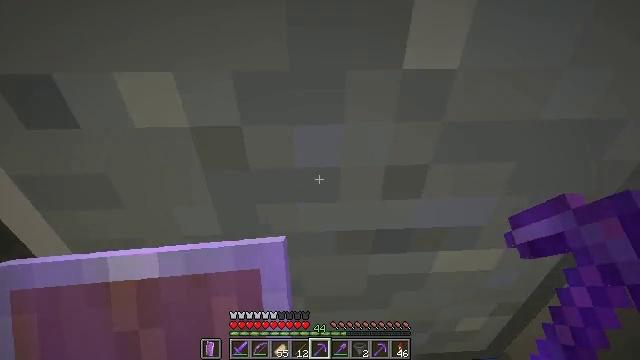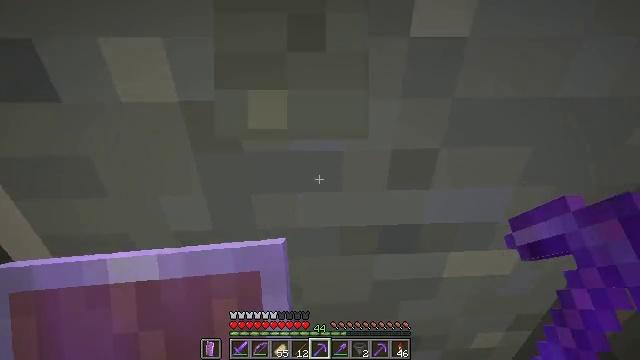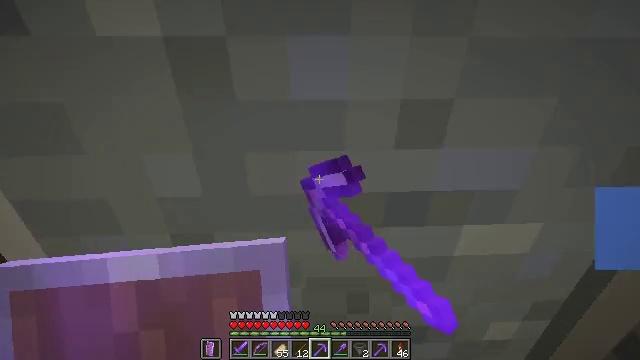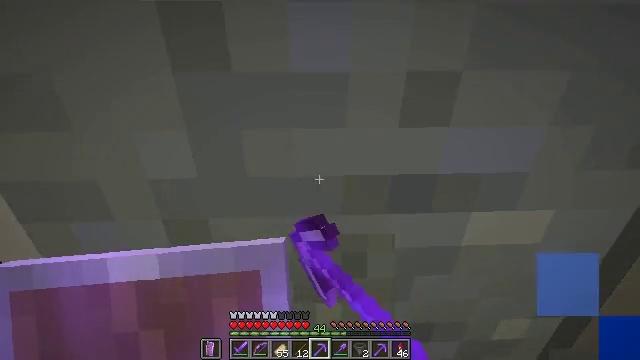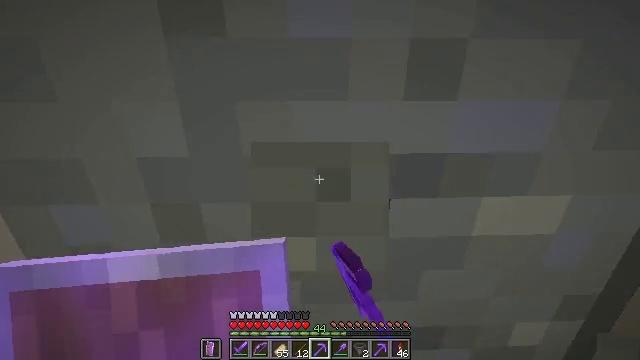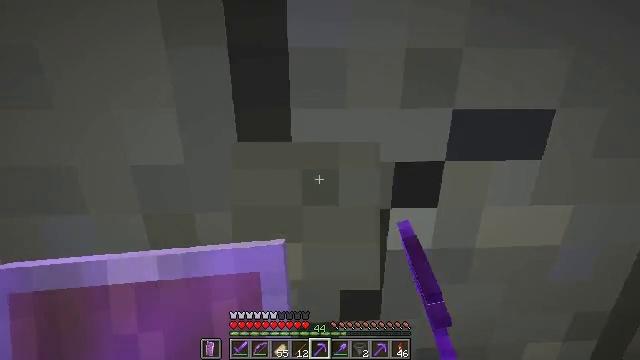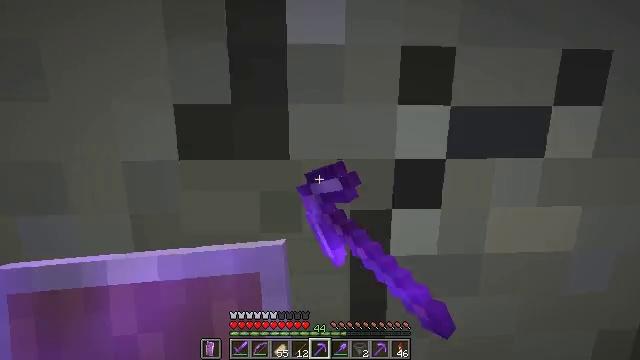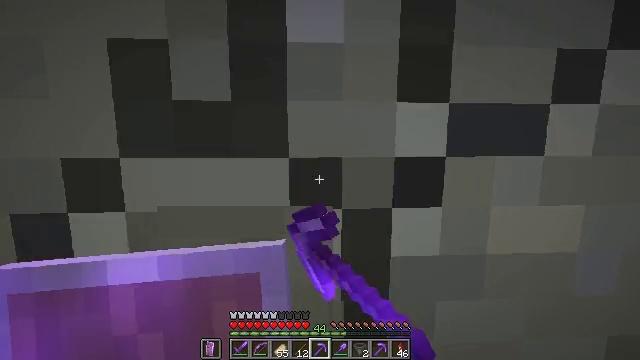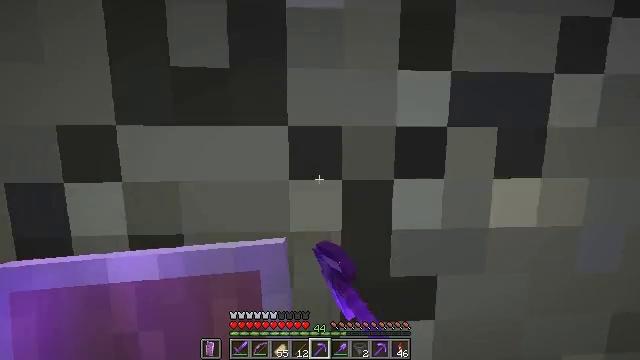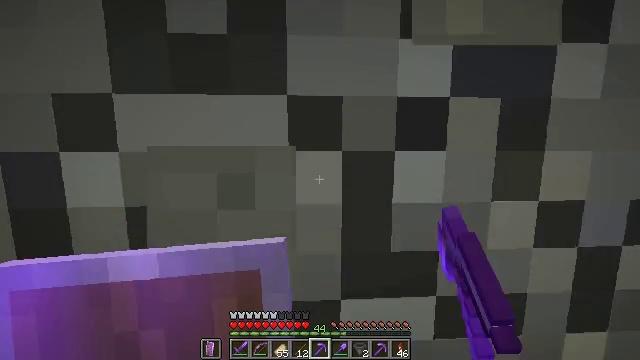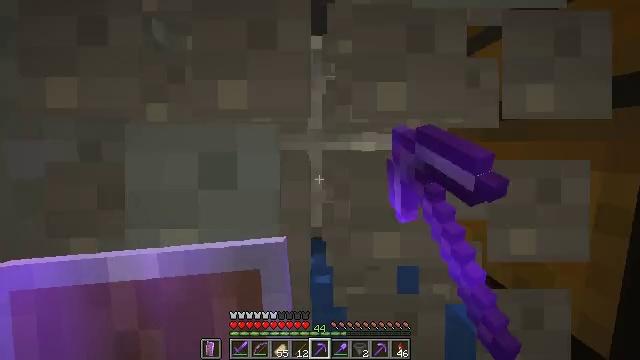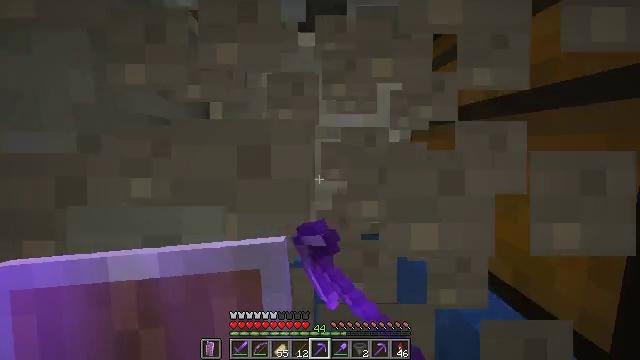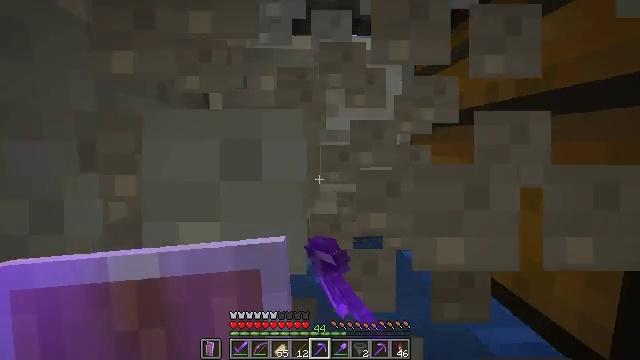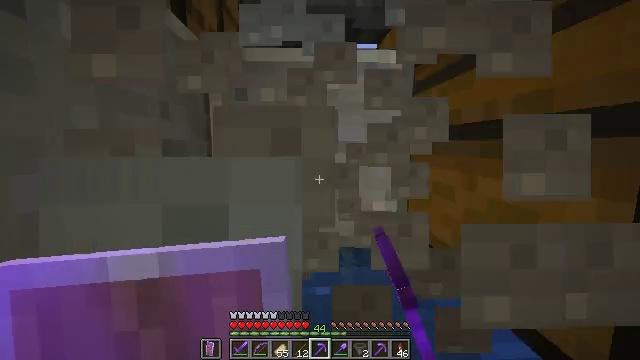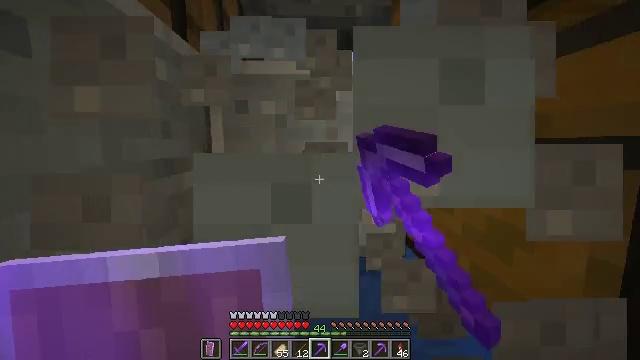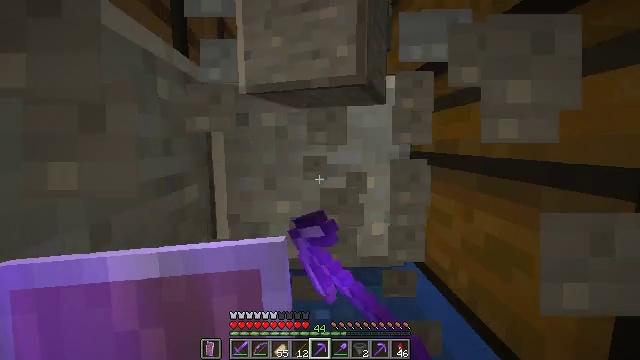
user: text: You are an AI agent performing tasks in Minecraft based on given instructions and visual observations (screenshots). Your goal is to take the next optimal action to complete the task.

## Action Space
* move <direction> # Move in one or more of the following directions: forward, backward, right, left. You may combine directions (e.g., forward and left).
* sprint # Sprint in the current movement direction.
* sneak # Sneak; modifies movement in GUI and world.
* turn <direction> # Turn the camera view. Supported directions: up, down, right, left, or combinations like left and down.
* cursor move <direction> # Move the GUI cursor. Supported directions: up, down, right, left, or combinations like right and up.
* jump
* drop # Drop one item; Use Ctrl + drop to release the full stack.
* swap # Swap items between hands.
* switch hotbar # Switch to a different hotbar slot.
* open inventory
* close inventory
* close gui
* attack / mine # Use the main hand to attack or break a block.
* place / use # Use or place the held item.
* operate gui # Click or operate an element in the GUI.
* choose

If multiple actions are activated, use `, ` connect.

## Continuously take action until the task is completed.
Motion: motion action
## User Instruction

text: Gather polished andesite.
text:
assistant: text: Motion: turn up, attack / mine
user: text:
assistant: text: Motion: turn up, attack / mine
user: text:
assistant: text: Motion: turn up, attack / mine
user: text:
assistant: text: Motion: turn up, attack / mine
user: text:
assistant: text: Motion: turn up, attack / mine
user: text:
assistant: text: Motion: turn up, attack / mine
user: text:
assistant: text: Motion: turn up, attack / mine
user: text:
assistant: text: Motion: attack / mine
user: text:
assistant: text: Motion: attack / mine
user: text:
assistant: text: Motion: attack / mine
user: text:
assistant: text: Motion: attack / mine, jump
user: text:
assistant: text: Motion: attack / mine, jump
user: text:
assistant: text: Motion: attack / mine, jump
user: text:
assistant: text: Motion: attack / mine
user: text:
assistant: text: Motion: attack / mine
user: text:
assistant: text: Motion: attack / mine
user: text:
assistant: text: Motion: attack / mine
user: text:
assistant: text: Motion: attack / mine
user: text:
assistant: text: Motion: attack / mine
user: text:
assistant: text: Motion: attack / mine
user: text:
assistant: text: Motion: attack / mine
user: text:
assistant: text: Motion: attack / mine
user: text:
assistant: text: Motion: attack / mine
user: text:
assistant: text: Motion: attack / mine
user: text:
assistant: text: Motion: attack / mine
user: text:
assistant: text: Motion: attack / mine
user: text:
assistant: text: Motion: attack / mine
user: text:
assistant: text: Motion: attack / mine